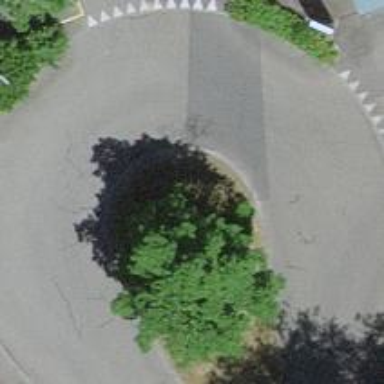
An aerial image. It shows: Turning loop on the road.